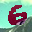
Label: 6